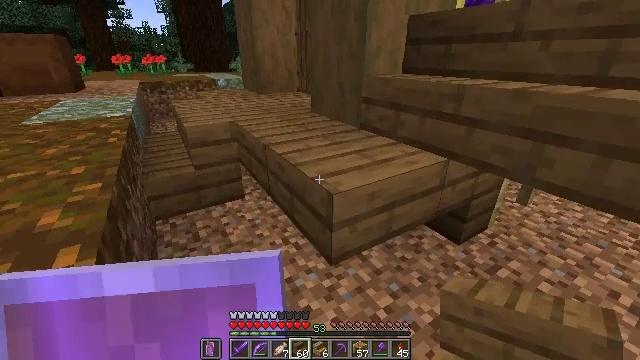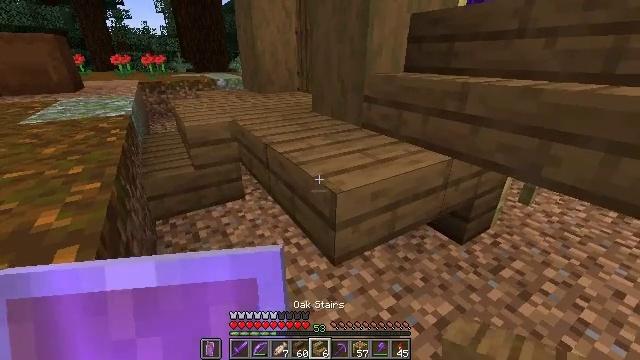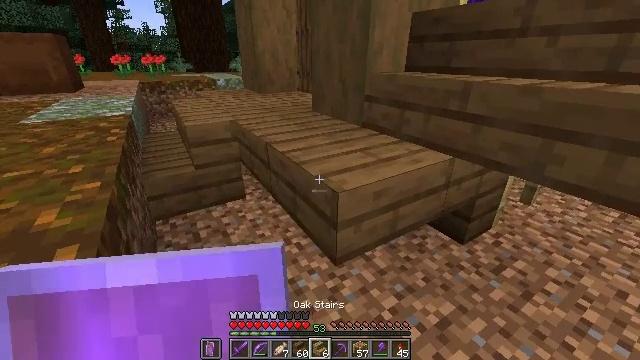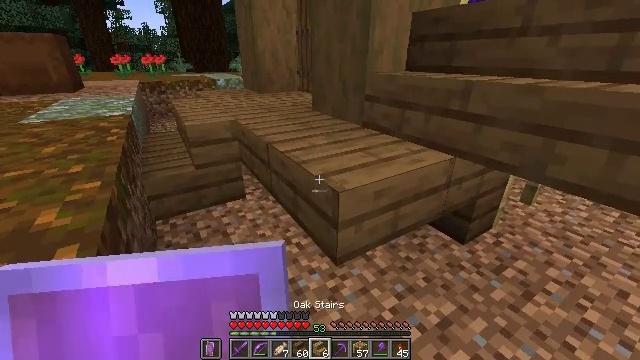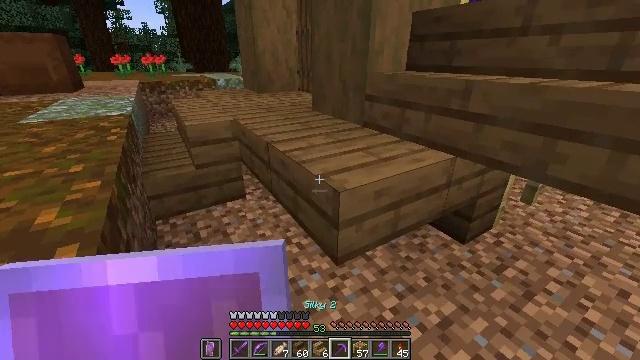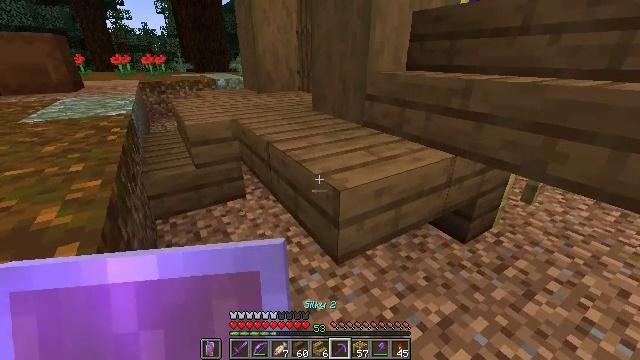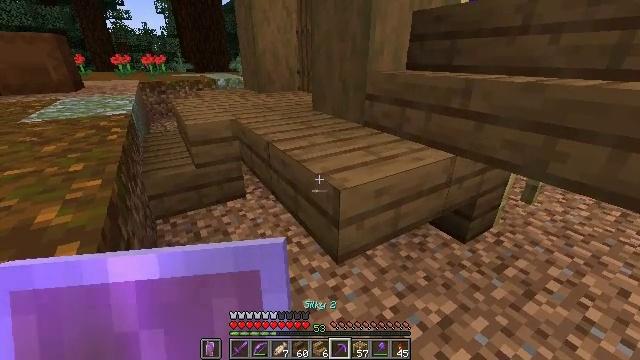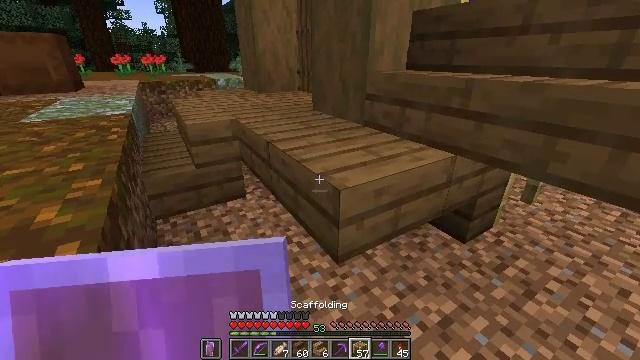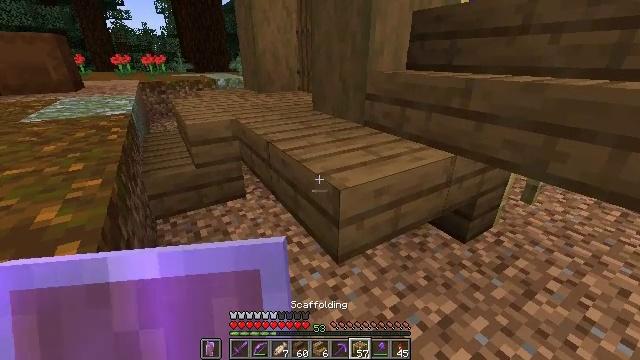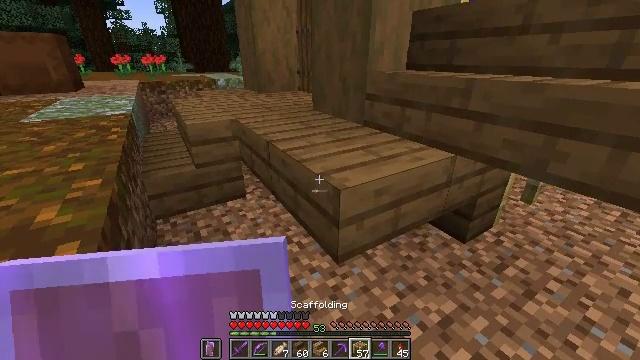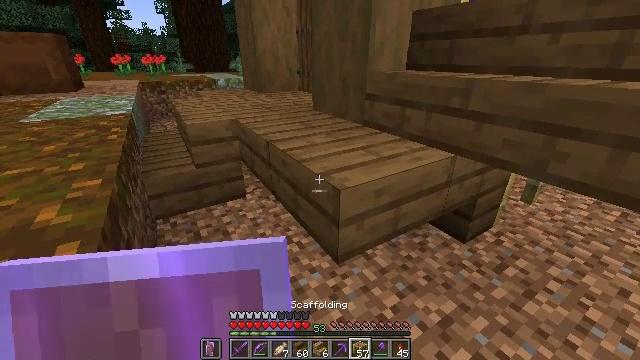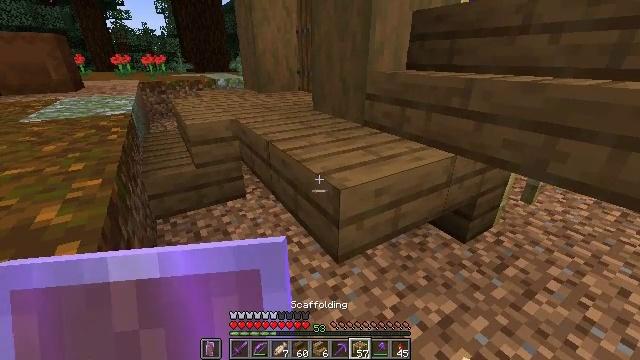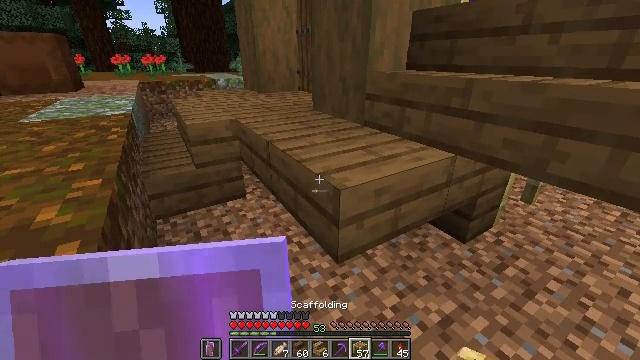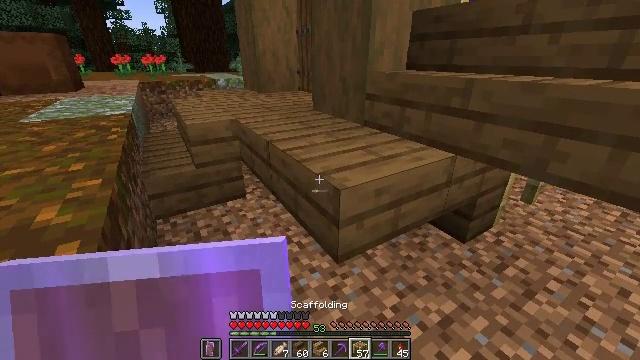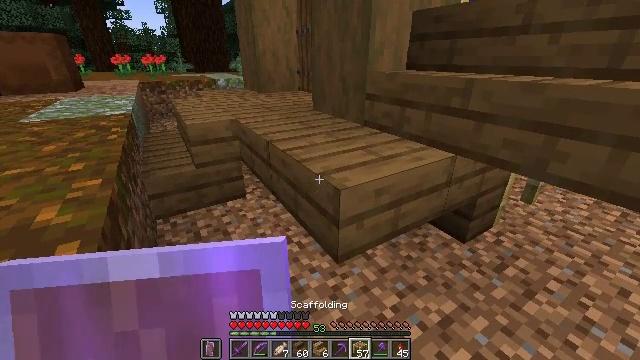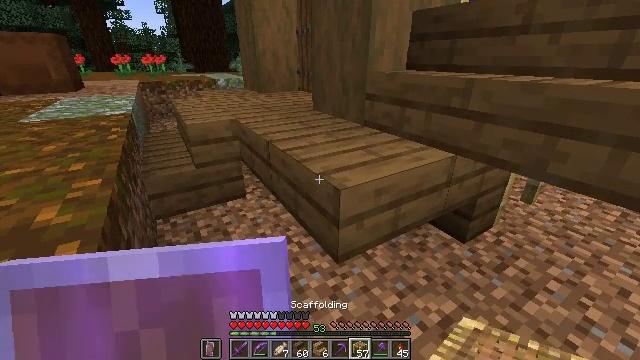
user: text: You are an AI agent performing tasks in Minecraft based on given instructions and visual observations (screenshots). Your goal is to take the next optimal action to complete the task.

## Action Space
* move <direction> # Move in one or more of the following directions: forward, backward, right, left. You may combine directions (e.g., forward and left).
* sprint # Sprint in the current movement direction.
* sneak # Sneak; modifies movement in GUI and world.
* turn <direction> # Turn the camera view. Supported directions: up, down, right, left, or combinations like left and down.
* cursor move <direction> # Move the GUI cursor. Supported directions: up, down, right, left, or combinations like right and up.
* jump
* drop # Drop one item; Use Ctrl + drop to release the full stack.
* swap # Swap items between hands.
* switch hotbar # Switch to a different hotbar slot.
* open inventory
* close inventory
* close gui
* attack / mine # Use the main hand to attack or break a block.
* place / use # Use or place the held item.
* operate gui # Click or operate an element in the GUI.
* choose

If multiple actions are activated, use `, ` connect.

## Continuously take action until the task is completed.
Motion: motion action
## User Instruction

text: Reclaim the spruce stairs for reuse.
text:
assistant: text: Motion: no_op
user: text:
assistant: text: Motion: no_op
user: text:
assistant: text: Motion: no_op
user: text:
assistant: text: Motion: no_op
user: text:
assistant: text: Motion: no_op
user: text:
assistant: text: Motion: no_op
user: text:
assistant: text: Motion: no_op
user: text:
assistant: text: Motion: no_op
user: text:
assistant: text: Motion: no_op
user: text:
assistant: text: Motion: no_op
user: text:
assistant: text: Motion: no_op
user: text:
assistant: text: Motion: no_op
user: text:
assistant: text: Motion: no_op
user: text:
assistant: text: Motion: no_op
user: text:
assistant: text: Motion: no_op
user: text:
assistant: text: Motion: no_op
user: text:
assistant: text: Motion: no_op
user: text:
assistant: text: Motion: no_op
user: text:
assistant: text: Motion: no_op
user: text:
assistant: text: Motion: no_op
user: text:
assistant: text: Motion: turn right
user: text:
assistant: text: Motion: turn right
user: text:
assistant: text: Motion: no_op
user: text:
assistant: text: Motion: attack / mine
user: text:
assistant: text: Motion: attack / mine
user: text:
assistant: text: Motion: attack / mine
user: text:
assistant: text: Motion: attack / mine
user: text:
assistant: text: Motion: attack / mine
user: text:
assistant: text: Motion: attack / mine
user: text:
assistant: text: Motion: attack / mine